Question: I made this iPhone in HTML (Please do not pay attention to the spaghetti code, and it's in german, if it is necessary i can translate it with pleasure):
'''
var time = document.getElementById("time");
var notification = document.getElementById("notification");
var notificationHeader = document.getElementById("notificationHeader");
var notificationDescription = document.getElementById("notificationDescription");
var verificationCode = Math.floor(1000 + Math.random() * 9000);
var input = document.getElementById("instagramNumberText");
var correctOrWrongCheck = document.getElementById("correctOrWrongCheck");
var verificationCodePTag = document.getElementById("verificationCode");
var instagram = document.getElementById("instagramApp");
var mail = document.getElementById("mailApp");
var createAccountButton = document.getElementById("createAccount");
var createAccountForm = document.getElementById("createAccountForm");
var verificationCodeInstagramPage = document.getElementById("verificationCodeInstagramPage");
var controlVerificationCodeButton = document.getElementById("controlVerificationCode");
var continueToInstagramAccountButton = document.getElementById("continueToInstagramAccount");
var verificationCodeEmailDescription = document.getElementById("verificationCodeEmailDescription");
var verificationCodeEmail = document.getElementById("verificationCodeEmail");
var erfolgreichAngemeldet = document.getElementById("erfolgreichAngemeldet");
var instagramAccount = document.getElementById("instagramAccount");
var instagramName = document.getElementById("instagramName");
var instagramNameInput = document.getElementById("instagramNameInput");
// Time
function checkTime(i) {
if (i < 10) {
i = "0" + i;
}
return i;
}
function startTime() {
var today = new Date();
var h = today.getHours();
var m = today.getMinutes();
// add a zero in front of numbers<10
m = checkTime(m);
document.getElementById('time').innerHTML = h + ":" + m;
t = setTimeout(function() {
startTime()
}, 500);
}
startTime();
// Insta
function controlVerificationCode() {
if (input.value == verificationCode) {
correctOrWrongCheck.innerHTML = "Der Code war korrekt!";
continueToInstagramAccountButton.style.display = "block";
continueToInstagramAccountButton.style.margin = "5px auto";
controlVerificationCodeButton.style.display = "none";
} else if (input.value !== verificationCode) {
correctOrWrongCheck.innerHTML = "Der Code ist leider Falsch!";
continueToInstagramAccountButton.style.display = "none";
controlVerificationCodeButton.style.display = "block";
}
}
verificationCodeEmailDescription.innerHTML = "Ihr Bestatigunscode lautet: " + verificationCode;
// OPEN AND CLOSE APPS
function openVerificationCodeInstagramPage() {
createAccountForm.style.display = "none";
verificationCodeInstagramPage.style.display = "block"
verificationCodeEmail.style.display = "block";
instagramName.value = instagramNameInput.value;
notification.style.transform = "translate(-50%, -50%) scale(0)";
notificationDescription.innerHTML = "Ihr Bestatigunscode lautet: ...";
setTimeout(
function() {
notification.style.transform = "translate(-50%, -50%) scale(1)";
}, 1000);
setTimeout(
function() {
notification.style.transform = "translate(-50%, -50%) scale(0)";
}, 7000);
}
function continueToInstagramAccount() {
verificationCodeInstagramPage.style.display = "none";
instagramAccount.style.display = "flex";
erfolgreichAngemeldet.display = "none";
notificationDescription.innerHTML = "Erfolgreich bei Instagram angemeldet"
notification.style.transform = "translate(-50%, -50%) scale(0)";
erfolgreichAngemeldet.style.display = "block";
setTimeout(
function() {
notification.style.transform = "translate(-50%, -50%) scale(1)";
}, 1000);
setTimeout(
function() {
notification.style.transform = "translate(-50%, -50%) scale(0)";
}, 7000);
var counter = 0;
var followers = document.getElementById('followers');
setTimeout(function(){
var st = setInterval(function(){
followers.innerHTML = ++counter;
},100)
},100);
}
function closeNotification() {
notification.style.transform = "translate(-50%, -50%) scale(0)";
}
function openInstagram() {
instagram.style.transform = "scale(1)";
}
function openMail() {
mail.style.transform = "scale(1)";
}
function closeApp() {
instagram.style.transform = "scale(0)";
mail.style.transform = "scale(0)";
}
window.onload = function() {
document.getElementById("instagramNumberText").value = '';
}
'''
'''
* {
margin: 0;
padding: 0;
font-family: 'Roboto',sans-serif;
user-select: none;
}
input:focus, textarea:focus {
outline: 0;
}
#phone {
height: 600px;
width: 350px;
border-radius: 50px;
position: absolute;
top: 600px;
left: 50%;
-ms-transform: translate(-50%, -50%);
transform: translate(-50%, -50%);
border-top: 90px solid;
border-right: 15px solid;
border-left: 15px solid;
border-bottom: 90px solid;
background-image: url("https://ioshacker.com/wp-content/uploads/2019/06/iOS-13-wallpaper.jpg");
background-position: center;
background-repeat: no-repeat;
background-size: cover;
}
.app {
box-shadow: 0 0 9px -4px #000;
}
#topbar {
padding: 0.3em;
color: #fff;
display: flex;
justify-content: space-between;
align-items: center;
height: 20px;
transform: translate(-4%,0) scale(0.9);
width: 370px;
}
#connection {
display: flex;
align-items: center;
width: 110px;
justify-content: space-around;
}
#battery {
display: flex;
align-items: center;
width: 110px;
justify-content: end;
}
#battery .bi-battery-full {
font-size: 23px;
margin-left: 5px;
}
#topbar .bi-wifi-2 {
font-size: 25px;
margin-top: -3px;
}
#time {
text-align: center;
}
#notification {
margin: 0;
position: absolute;
top: 365px;
left: 50%;
-ms-transform: translate(-50%, -50%) scale(0);
transform: translate(-50%, -50%) scale(0);
height: 85px;
width: 315px;
background: #EDEBED;
border-radius: 10px;
z-index: 10000;
transition: all 0.5s;
box-shadow: 0 0 10px -1px #525252;
padding: 0.5em 0 0.5em 1em;
display: flex;
flex-direction: column;
justify-content: center;
}
#notification h1 {
font-size: 23px;
}
#appsOne {
display: flex;
justify-content: space-around;
flex-wrap: wrap;
}
#instagramIcon, #verificationCode, #mailIcon {
margin: 20px;
}
.app {
font-size: 40px;
width: 50px;
height: 50px;
display: flex;
justify-content: center;
align-items: center;
border-radius: 10px;
transition: all 0.2s;
}
.app:hover {
cursor: pointer;
filter: brightness(90%);
}
.bi-instagram, .bi-envelope-fill {
width: 40px;
height: 40px;
color: #fff;
font-family: sans-serif;
}
/* Instagram */
#instagramIcon {
background: linear-gradient(45deg, #f09433 0%,#e6683c 25%,#dc2743 50%,#cc2366 75%,#bc1888 100%);
}
#instagramApp {
position: absolute;
top: 0;
left: 0;
background: #EAEAEA;
height: 100%;
width: 100%;
display: flex;
align-items: center;
justify-content: center;
flex-direction: column;
transition: all 0.3s;
transform: scale(0);
z-index: 99999;
text-align: center;
}
.instagramHeader {
font-family: 'Handlee', cursive;
font-size: 35px;
}
.instagramSecondHeader {
font-size: 15px;
width: 260px;
margin: 1em 0;
}
#instagramNameInput, #instagramEmail, #instagramNumberText {
font-size: 15px;
padding: 0.5em;
border: 1px solid #D1D1D1;
margin: 0.5em 0 0.5em 0;
width: 220px;
}
.instagramButton {
width: 236px;
font-size: 15px;
padding: 0.5em;
background: #3296F0;
color: #fff;
border: none;
margin: 0.5em 0;
transition: all 0.2s;
}
.instagramButton:hover {
filter: brightness(80%);
cursor: pointer;
}
#verificationCodeInstagramPage {
display: none;
}
#continueToInstagramAccount {
display: none;
}
#instagramAccount {
display: none;
justify-content: flex-start;
height: 100%;
width: 100%;
background: #f7f7f7;
flex-direction: column;
align-items: center;
}
#instagramName {
font-size: 20px;
text-align: left;
width: 85%;
padding: 20px 20px 15px 10px;
border-bottom: 1px solid gray;
height: 20px;
border-right: none;
border-top: none;
border-left: none;
background: none;
}
#profilePicture {
font-size: 35px;
width: 80px;
height: 80px;
display: flex;
justify-content: center;
align-items: center;
background: #eae9e9;
border-radius: 100000px;
margin: 20px;
border: 1px solid #6f6e6e;
color: #6f6e6e;
}
#instagramPictureAndNumbers {
display: inherit;
width: 360px;
}
#numbers {
width: 225px;
height: 45px;
margin: 35px 0 0 0;
}
#userDescription {
width: 320px;
font-size: 13px;
border: none;
background: none;
resize: none;
}
.bi-table {
font-size: 25px;
border-bottom: 1px solid;
width: 90%;
margin-top: 0.5em;
}
#emptyImages {
color: #c7c7c7;
margin: 100px;
font-size: 14px;
}
/* Mail */
#mailIcon {
background: linear-gradient(0deg, #05ffff 0%, #3cabe6 30%, #2763dc 70%);
}
#mailApp {
position: absolute;
top: 0;
left: 0;
background: #f6f6f6;
height: 100%;
width: 100%;
display: flex;
align-items: center;
justify-content: flex-start;
flex-direction: column;
transition: all 0.3s;
transform: scale(0);
z-index: 99999;
text-align: center;
}
#mailHeader {
font-size: 25px;
padding: 20px;
background: #fff;
width: 88%;
z-index: 999;
}
#verificationCodeEmail {
display: none;
}
.email {
background: #fff;
width: 97%;
padding: 5px;
border-top: 1px solid #e6e6e6;
}
.emailHeader {
text-align: left;
margin: 10px;
font-size: 25px;
}
#verificationCodeEmailDescription, #erfolgreichAngemeldetDescription {
text-align: left;
margin: 10px;
}
#erfolgreichAngemeldet {
display: none;
}
/* Home Button */
#homeButton {
position: absolute;
height: 60px;
width: 60px;
background: transparent;
z-index: 9999;
bottom: -107px;
border-radius: 100000px;
left: 50%;
-ms-transform: translate(-50%, -50%) rotate(-10deg);
transform: translate(-50%, -50%) rotate(-10deg);
border: 1px outset;
cursor: pointer;
}
'''
'''
<meta name="viewport" content="width=device-width, initial-scale=1.0">
<link rel="stylesheet" href="https://cdn.jsdelivr.net/npm/bootstrap-icons@1.4.1/font/bootstrap-icons.css">
<link rel="preconnect" href="https://fonts.gstatic.com">
<link href="https://fonts.googleapis.com/css2?family=Roboto:wght@100;300;400&display=swap" rel="stylesheet">
<div id="notification" onclick="closeNotification();">
<h1 id="notificationHeader"><b>Neue Email erhalten!</b></h1>
<p id="notificationDescription"></p>
</div>
<div id="phone">
<div id="topbar">
<div id="connection">
<i class="bi bi-bar-chart-fill"></i>
LIDL LTE
<i class="bi bi-wifi-2"></i>
</div>
<p id="time"></p>
<div id="battery">
98%
<i class="bi bi-battery-full"></i>
</div>
</div>
<div id="slider">
<div id="appsOne">
<!-- Instagram -->
<div id="instagramIcon" class="app" onclick="openInstagram();"><i class="bi bi-instagram"></i></div>
<div id="instagramApp">
<form id="createAccountForm" action="#" onsubmit="openVerificationCodeInstagramPage(); return false;">
<h1 class="instagramHeader">Instagram</h1>
<p>Erstelle einen Account</p>
<input type="text" id="instagramNameInput" placeholder="Name" maxlength="12" autocomplete="off" required>
<input type="email" id="instagramEmail" placeholder="E-Mail" autocomplete="off" required>
<button type="submit" id="createAccount" class="instagramButton">Erstellen</button>
</form>
<div id="verificationCodeInstagramPage">
<h1 class="instagramHeader">Bestatigen</h1>
<p class="instagramSecondHeader">Wir haben ihn einen Bestatigungscode per Email gesendet!</p>
<input type="text" id="instagramNumberText" maxlength="4" onkeypress="return /[0-9]/i.test(event.key)" placeholder="Bestatigungscode"><br>
<button onclick="controlVerificationCode();" id="controlVerificationCode" class="instagramButton">Bestatigen</button>
<button class="instagramButton" id="continueToInstagramAccount" onclick="continueToInstagramAccount()">Weiter</button>
<p id="correctOrWrongCheck"></p>
</div>
<div id="instagramAccount">
<input type="text" id="instagramName">
<div id="instagramPictureAndNumbers">
<div id="profilePicture"><i class="bi bi-person-fill"></i></div>
<table id="numbers">
<tr>
<th id="posts">0</th>
<th id="followers">1</th>
<th id="following">0</th>
</tr>
<tr>
<td>Posts</td>
<td>Followers</td>
<td>Following</td>
</tr>
</table>
</div>
<textarea id="userDescription" placeholder="Beschreibung..." rows="10"></textarea>
<i class="bi bi-table"></i>
<p id="emptyImages">No images found</p>
</div>
</div>
<div id="appsTwo">
Second App Page
</div>
</div>
<!-- Mail App -->
<div id="mailIcon" class="app" onclick="openMail();"><i class="bi bi-envelope-fill"></i></div>
<div id="mailApp">
<h1 id="mailHeader">E-Mails</h1>
<div class="email" id="erfolgreichAngemeldet">
<h1 class="emailHeader">Instagram</h1>
<p class="emailDescription" id="erfolgreichAngemeldetDescription">Erfolgreich angemeldet</p>
</div>
<div class="email" id="verificationCodeEmail">
<h1 class="emailHeader">Instagram</h1>
<p class="emailDescription" id="verificationCodeEmailDescription">Ihr Bestatigunscode lautet</p>
</div>
</div>
</div>
<div id="homeButton" onclick="closeApp();"></div>
'''
To see the iPhone better you should click on Full-Page in the snippet.
My problem was that I have 2 divs: '#appsOne' and '#appsTwo' which are in the div '#slider'. On the home page of the iPhone you can see two apps ('#appsOne') and a text ('#appsTwo') in the middle. The apps ('#appsOne') should stay where they are but the text ('#appsTwo') should be made on a second page with a horizontal scroll snap. How could I do that?
And here's an image, how it looks like without the slider and the '#appsTwo' div:

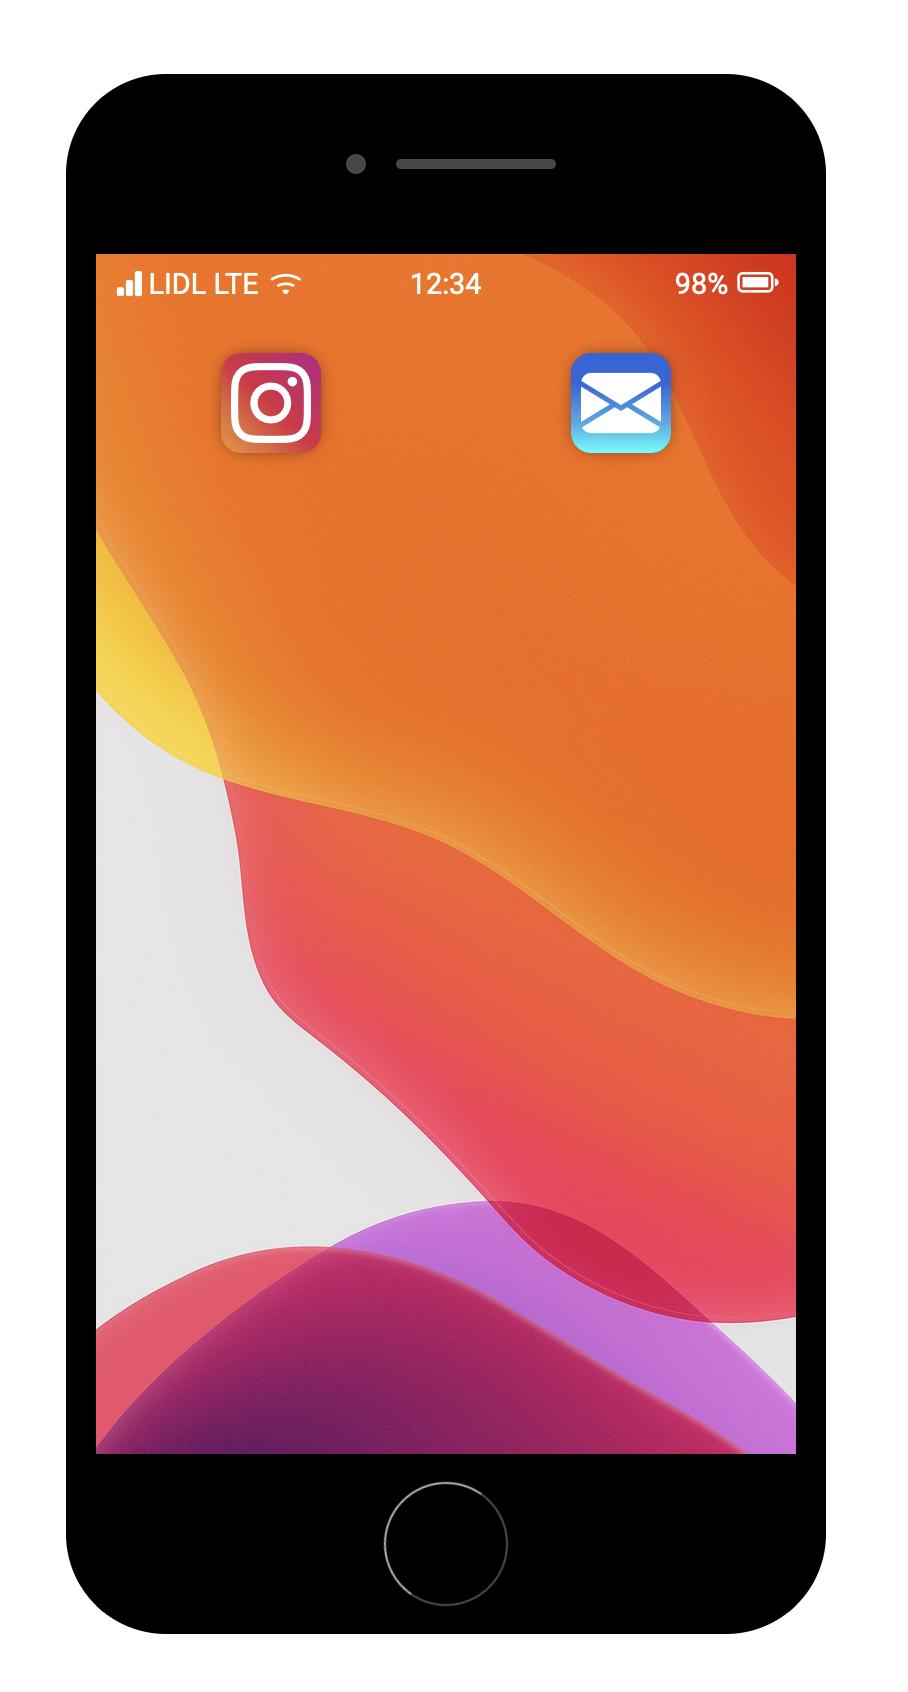
Answer: #### CSS Scroll-snapping
We can seperate the two 'screen's by wrapping each in a 'div' with class 'panel'.
To make the slider scrollable, we have to apply <URL>. This means that:
> The visual viewport of this scroll container will rest on a snap point if it isn't currently scrolled. That means it snaps on that point when the scroll action finished, if possible. If content is added, moved, deleted or resized the scroll offset will be adjusted to maintain the resting on that snap point.<URL>
We also set <URL> to 'contain' which makes sure that no scroll chaining occurs to neighboring scrolling areas, e.g. underlying elements will not scroll.
We then apply <URL> to '.panel'. To prevent the overflowing contents in the panels, we also apply 'white-space: initial'.
Result:
<URL>
# JS Scroll-snapping (mouse drag)
We can take it one step further by adding support for user drag to scroll.
For this, we don't actually need scroll-snap at all. We can do it with pure JS.
Add an event listener for 'mousedown' that sets 'isDown' to 'true'. Record the last position of the mouse.
Add an event listener for 'mousemove' that checks whether the user is currently dragging ('isDown == true'). If the user is, calculate the distance from the current mouse position and the last mouse position, increment the slider's 'scrollLeft' by the difference, and set the last position to the current position.
Add an event listener for 'mouseup' that sets 'isDown' to 'false' and checks whether the slider's current 'scrollLeft' is bigger than half. If it is, we can use 'scrollIntoView()' on one panel to smoothly scroll it into the viewport.
---
To prevent scrolling when an app is opened, we can store the status in a variable which we set it to 'true' when one of the open app function is called and 'false' when the 'closeApp' function is called. In the 'mousemove' listener we also check whether this variable is 'true'.
<URL>
'''
var time = document.getElementById("time");
var notification = document.getElementById("notification");
var notificationHeader = document.getElementById("notificationHeader");
var notificationDescription = document.getElementById("notificationDescription");
var verificationCode = Math.floor(1000 + Math.random() * 9000);
var input = document.getElementById("instagramNumberText");
var correctOrWrongCheck = document.getElementById("correctOrWrongCheck");
var verificationCodePTag = document.getElementById("verificationCode");
var instagram = document.getElementById("instagramApp");
var mail = document.getElementById("mailApp");
var createAccountButton = document.getElementById("createAccount");
var createAccountForm = document.getElementById("createAccountForm");
var verificationCodeInstagramPage = document.getElementById("verificationCodeInstagramPage");
var controlVerificationCodeButton = document.getElementById("controlVerificationCode");
var continueToInstagramAccountButton = document.getElementById("continueToInstagramAccount");
var verificationCodeEmailDescription = document.getElementById("verificationCodeEmailDescription");
var verificationCodeEmail = document.getElementById("verificationCodeEmail");
var erfolgreichAngemeldet = document.getElementById("erfolgreichAngemeldet");
var instagramAccount = document.getElementById("instagramAccount");
var instagramName = document.getElementById("instagramName");
var instagramNameInput = document.getElementById("instagramNameInput");
// Time
function checkTime(i) {
if (i < 10) {
i = "0" + i;
}
return i;
}
function startTime() {
var today = new Date();
var h = today.getHours();
var m = today.getMinutes();
// add a zero in front of numbers<10
m = checkTime(m);
document.getElementById('time').innerHTML = h + ":" + m;
t = setTimeout(function() {
startTime()
}, 500);
}
startTime();
// Insta
function controlVerificationCode() {
if (input.value == verificationCode) {
correctOrWrongCheck.innerHTML = "Der Code war korrekt!";
continueToInstagramAccountButton.style.display = "block";
continueToInstagramAccountButton.style.margin = "5px auto";
controlVerificationCodeButton.style.display = "none";
} else if (input.value !== verificationCode) {
correctOrWrongCheck.innerHTML = "Der Code ist leider Falsch!";
continueToInstagramAccountButton.style.display = "none";
controlVerificationCodeButton.style.display = "block";
}
}
verificationCodeEmailDescription.innerHTML = "Ihr Bestatigunscode lautet: " + verificationCode;
// OPEN AND CLOSE APPS
function openVerificationCodeInstagramPage() {
createAccountForm.style.display = "none";
verificationCodeInstagramPage.style.display = "block"
verificationCodeEmail.style.display = "block";
instagramName.value = instagramNameInput.value;
notification.style.transform = "translate(-50%, -50%) scale(0)";
notificationDescription.innerHTML = "Ihr Bestatigunscode lautet: ...";
setTimeout(
function() {
notification.style.transform = "translate(-50%, -50%) scale(1)";
}, 1000);
setTimeout(
function() {
notification.style.transform = "translate(-50%, -50%) scale(0)";
}, 7000);
}
function continueToInstagramAccount() {
verificationCodeInstagramPage.style.display = "none";
instagramAccount.style.display = "flex";
erfolgreichAngemeldet.display = "none";
notificationDescription.innerHTML = "Erfolgreich bei Instagram angemeldet"
notification.style.transform = "translate(-50%, -50%) scale(0)";
erfolgreichAngemeldet.style.display = "block";
setTimeout(
function() {
notification.style.transform = "translate(-50%, -50%) scale(1)";
}, 1000);
setTimeout(
function() {
notification.style.transform = "translate(-50%, -50%) scale(0)";
}, 7000);
var counter = 0;
var followers = document.getElementById('followers');
setTimeout(function() {
var st = setInterval(function() {
followers.innerHTML = ++counter;
}, 100)
}, 100);
}
function closeNotification() {
notification.style.transform = "translate(-50%, -50%) scale(0)";
}
var isAppOpened = false;
function openInstagram() {
isAppOpened = true;
instagram.style.transform = "scale(1)";
}
function openMail() {
isAppOpened = true;
mail.style.transform = "scale(1)";
}
function closeApp() {
isAppOpened = false;
instagram.style.transform = "scale(0)";
mail.style.transform = "scale(0)";
}
window.onload = function() {
document.getElementById("instagramNumberText").value = '';
}
const slider = document.getElementById("slider");
const panels = document.querySelectorAll('.panel');
var lastX = 0;
var isDown = false;
document.addEventListener("mousedown", function(e) {
lastX = e.pageX;
isDown = true;
})
document.addEventListener("mousemove", function(e) {
if (isDown && !isAppOpened) {
const curX = e.pageX;
const diff = lastX - curX;
slider.scrollLeft += diff;
lastX = curX;
}
})
document.addEventListener("mouseup", function() {
isDown = false;
slider.style.scrollBehavior = "smooth";
if (slider.scrollLeft > 175) {
panels[1].scrollIntoView();
} else {
panels[0].scrollIntoView();
}
slider.style.scrollBehavior = "unset";
})
'''
'''
* {
margin: 0;
padding: 0;
font-family: 'Roboto', sans-serif;
user-select: none;
}
input:focus,
textarea:focus {
outline: 0;
}
#phone {
height: 600px;
width: 350px;
border-radius: 50px;
position: absolute;
top: 600px;
left: 50%;
-ms-transform: translate(-50%, -50%);
transform: translate(-50%, -50%);
border-top: 90px solid;
border-right: 15px solid;
border-left: 15px solid;
border-bottom: 90px solid;
background-image: url("https://ioshacker.com/wp-content/uploads/2019/06/iOS-13-wallpaper.jpg");
background-position: center;
background-repeat: no-repeat;
background-size: cover;
}
.app {
box-shadow: 0 0 9px -4px #000;
}
#topbar {
padding: 0.3em;
color: #fff;
display: flex;
justify-content: space-between;
align-items: center;
height: 20px;
transform: translate(-4%, 0) scale(0.9);
width: 370px;
}
#connection {
display: flex;
align-items: center;
width: 110px;
justify-content: space-around;
}
#battery {
display: flex;
align-items: center;
width: 110px;
justify-content: end;
}
#battery .bi-battery-full {
font-size: 23px;
margin-left: 5px;
}
#topbar .bi-wifi-2 {
font-size: 25px;
margin-top: -3px;
}
#time {
text-align: center;
}
#notification {
margin: 0;
position: absolute;
top: 365px;
left: 50%;
-ms-transform: translate(-50%, -50%) scale(0);
transform: translate(-50%, -50%) scale(0);
height: 85px;
width: 315px;
background: #EDEBED;
border-radius: 10px;
z-index: 10000;
transition: all 0.5s;
box-shadow: 0 0 10px -1px #525252;
padding: 0.5em 0 0.5em 1em;
display: flex;
flex-direction: column;
justify-content: center;
}
#notification h1 {
font-size: 23px;
}
#appsOne {
display: flex;
justify-content: space-around;
flex-wrap: wrap;
}
#instagramIcon,
#verificationCode,
#mailIcon {
margin: 20px;
}
.app {
font-size: 40px;
width: 50px;
height: 50px;
display: flex;
justify-content: center;
align-items: center;
border-radius: 10px;
transition: all 0.2s;
}
.app:hover {
cursor: pointer;
filter: brightness(90%);
}
.bi-instagram,
.bi-envelope-fill {
width: 40px;
height: 40px;
color: #fff;
font-family: sans-serif;
}
/* Instagram */
#instagramIcon {
background: linear-gradient(45deg, #f09433 0%, #e6683c 25%, #dc2743 50%, #cc2366 75%, #bc1888 100%);
}
#instagramApp {
position: absolute;
top: 0;
left: 0;
background: #EAEAEA;
height: 100%;
width: 100%;
display: flex;
align-items: center;
justify-content: center;
flex-direction: column;
transition: all 0.3s;
transform: scale(0);
z-index: 99999;
text-align: center;
}
.instagramHeader {
font-family: 'Handlee', cursive;
font-size: 35px;
}
.instagramSecondHeader {
font-size: 15px;
width: 260px;
margin: 1em 0;
}
#instagramNameInput,
#instagramEmail,
#instagramNumberText {
font-size: 15px;
padding: 0.5em;
border: 1px solid #D1D1D1;
margin: 0.5em 0 0.5em 0;
width: 220px;
}
.instagramButton {
width: 236px;
font-size: 15px;
padding: 0.5em;
background: #3296F0;
color: #fff;
border: none;
margin: 0.5em 0;
transition: all 0.2s;
}
.instagramButton:hover {
filter: brightness(80%);
cursor: pointer;
}
#verificationCodeInstagramPage {
display: none;
}
#continueToInstagramAccount {
display: none;
}
#instagramAccount {
display: none;
justify-content: flex-start;
height: 100%;
width: 100%;
background: #f7f7f7;
flex-direction: column;
align-items: center;
}
#instagramName {
font-size: 20px;
text-align: left;
width: 85%;
padding: 20px 20px 15px 10px;
border-bottom: 1px solid gray;
height: 20px;
border-right: none;
border-top: none;
border-left: none;
background: none;
}
#profilePicture {
font-size: 35px;
width: 80px;
height: 80px;
display: flex;
justify-content: center;
align-items: center;
background: #eae9e9;
border-radius: 100000px;
margin: 20px;
border: 1px solid #6f6e6e;
color: #6f6e6e;
}
#instagramPictureAndNumbers {
display: inherit;
width: 360px;
}
#numbers {
width: 225px;
height: 45px;
margin: 35px 0 0 0;
}
#userDescription {
width: 320px;
font-size: 13px;
border: none;
background: none;
resize: none;
}
.bi-table {
font-size: 25px;
border-bottom: 1px solid;
width: 90%;
margin-top: 0.5em;
}
#emptyImages {
color: #c7c7c7;
margin: 100px;
font-size: 14px;
}
/* Mail */
#mailIcon {
background: linear-gradient(0deg, #05ffff 0%, #3cabe6 30%, #2763dc 70%);
}
#mailApp {
position: absolute;
top: 0;
left: 0;
background: #f6f6f6;
height: 100%;
width: 100%;
display: flex;
align-items: center;
justify-content: flex-start;
flex-direction: column;
transition: all 0.3s;
transform: scale(0);
z-index: 99999;
text-align: center;
}
#mailHeader {
font-size: 25px;
padding: 20px;
background: #fff;
width: 88%;
z-index: 999;
}
#verificationCodeEmail {
display: none;
}
.email {
background: #fff;
width: 97%;
padding: 5px;
border-top: 1px solid #e6e6e6;
}
.emailHeader {
text-align: left;
margin: 10px;
font-size: 25px;
}
#verificationCodeEmailDescription,
#erfolgreichAngemeldetDescription {
text-align: left;
margin: 10px;
}
#erfolgreichAngemeldet {
display: none;
}
/* Home Button */
#homeButton {
position: absolute;
height: 60px;
width: 60px;
background: transparent;
z-index: 9999;
bottom: -107px;
border-radius: 100000px;
left: 50%;
-ms-transform: translate(-50%, -50%) rotate(-10deg);
transform: translate(-50%, -50%) rotate(-10deg);
border: 1px outset;
cursor: pointer;
}
#slider {
white-space: nowrap;
position: relative;
overflow-x: scroll;
overflow-y: hidden;
-webkit-overflow-scrolling: touch;
height: calc(100% - 30px);
}
.panel {
display: inline-block;
width: 350px;
white-space: initial;
}
#appsTwo {
display: flex;
justify-content: space-around;
flex-wrap: wrap;
}
'''
'''
<!DOCTYPE html>
<html>
<head>
<meta name="viewport" content="width=device-width, initial-scale=1.0">
<link rel="stylesheet" href="https://cdn.jsdelivr.net/npm/bootstrap-icons@1.4.1/font/bootstrap-icons.css">
<link rel="preconnect" href="https://fonts.gstatic.com">
<link href="https://fonts.googleapis.com/css2?family=Roboto:wght@100;300;400&display=swap" rel="stylesheet">
</head>
<body>
<div id="notification" onclick="closeNotification();">
<h1 id="notificationHeader"><b>Neue Email erhalten!</b></h1>
<p id="notificationDescription"></p>
</div>
<div id="phone">
<div id="topbar">
<div id="connection">
<i class="bi bi-bar-chart-fill"></i> LIDL LTE
<i class="bi bi-wifi-2"></i>
</div>
<p id="time"></p>
<div id="battery">
98%
<i class="bi bi-battery-full"></i>
</div>
</div>
<div id="slider">
<div class="panel">
<div id="appsOne">
<!-- Instagram -->
<div id="instagramIcon" class="app" onclick="openInstagram();"><i class="bi bi-instagram"></i></div>
<div id="instagramApp">
<form id="createAccountForm" action="#" onsubmit="openVerificationCodeInstagramPage(); return false;">
<h1 class="instagramHeader">Instagram</h1>
<p>Erstelle einen Account</p>
<input type="text" id="instagramNameInput" placeholder="Name" maxlength="12" autocomplete="off" required>
<input type="email" id="instagramEmail" placeholder="E-Mail" autocomplete="off" required>
<button type="submit" id="createAccount" class="instagramButton">Erstellen</button>
</form>
<div id="verificationCodeInstagramPage">
<h1 class="instagramHeader">Bestatigen</h1>
<p class="instagramSecondHeader">Wir haben ihn einen Bestatigungscode per Email gesendet!
</p>
<input type="text" id="instagramNumberText" maxlength="4" onkeypress="return /[0-9]/i.test(event.key)" placeholder="Bestatigungscode"><br>
<button onclick="controlVerificationCode();" id="controlVerificationCode" class="instagramButton">Bestatigen</button>
<button class="instagramButton" id="continueToInstagramAccount" onclick="continueToInstagramAccount()">Weiter</button>
<p id="correctOrWrongCheck"></p>
</div>
<div id="instagramAccount">
<input type="text" id="instagramName">
<div id="instagramPictureAndNumbers">
<div id="profilePicture"><i class="bi bi-person-fill"></i></div>
<table id="numbers">
<tr>
<th id="posts">0</th>
<th id="followers">1</th>
<th id="following">0</th>
</tr>
<tr>
<td>Posts</td>
<td>Followers</td>
<td>Following</td>
</tr>
</table>
</div>
<textarea id="userDescription" placeholder="Beschreibung..." rows="10"></textarea>
<i class="bi bi-table"></i>
<p id="emptyImages">No images found</p>
</div>
</div>
<div id="mailIcon" class="app" onclick="openMail();"><i class="bi bi-envelope-fill"></i></div>
<div id="mailApp">
<h1 id="mailHeader">E-Mails</h1>
<div class="email" id="erfolgreichAngemeldet">
<h1 class="emailHeader">Instagram</h1>
<p class="emailDescription" id="erfolgreichAngemeldetDescription">Erfolgreich angemeldet</p>
</div>
<div class="email" id="verificationCodeEmail">
<h1 class="emailHeader">Instagram</h1>
<p class="emailDescription" id="verificationCodeEmailDescription">Ihr Bestatigunscode lautet
</p>
</div>
</div>
</div>
</div>
<div class="panel">
<div id="appsTwo">
<div>
Second App Page
</div>
</div>
</div>
</div>
<div id="homeButton" onclick="closeApp();"></div>
</div>
</body>
</html>
'''
Result:

'overflow-x:hidden''#slider'